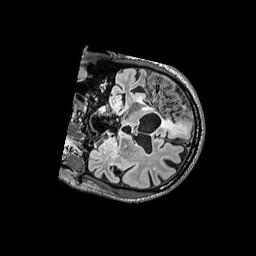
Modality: FLAIR
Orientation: coronal
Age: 68
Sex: male
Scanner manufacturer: siemens
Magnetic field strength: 3 T
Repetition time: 5 s
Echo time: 0.387 s